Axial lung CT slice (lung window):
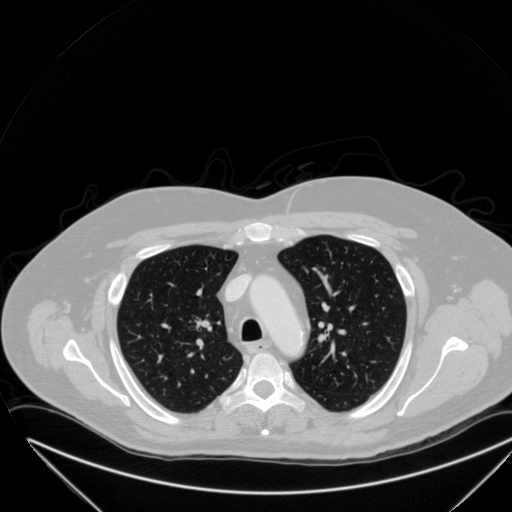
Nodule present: no